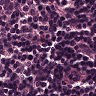
Metastatic tissue present: no